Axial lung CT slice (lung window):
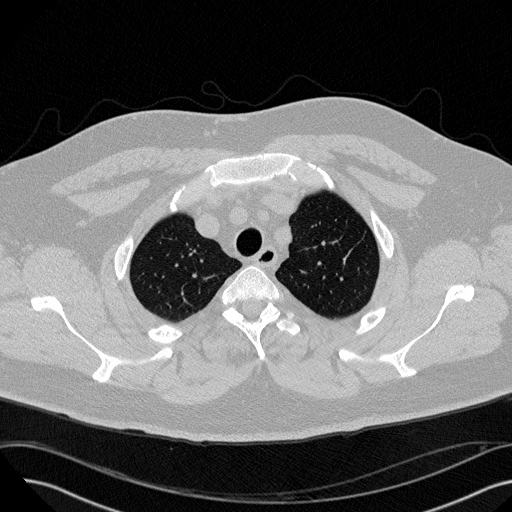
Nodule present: no